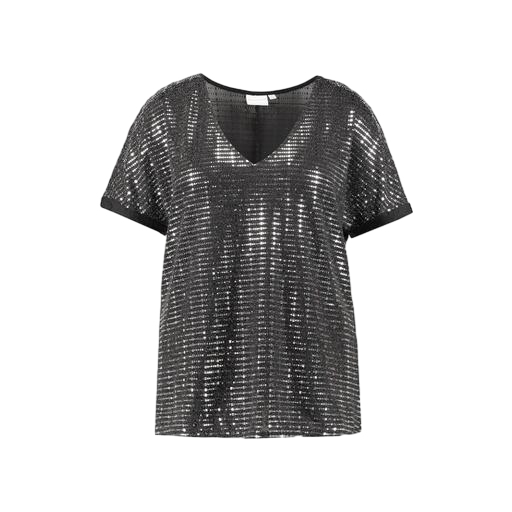
black plus size printed t-shirt only macy, black geo-print t-shirt only macy, black distressed sequinned t-shirt, white background